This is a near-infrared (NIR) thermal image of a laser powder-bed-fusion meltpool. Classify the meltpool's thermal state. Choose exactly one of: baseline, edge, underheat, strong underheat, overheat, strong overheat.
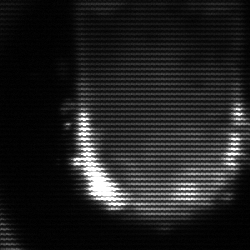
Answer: baseline